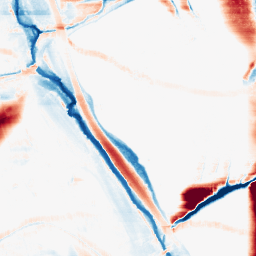
Category: morphological
Decomposition family: morphological_rect
Decomposition parameters: operation: average
width: 50
height: 10
Upsampling method: sinc_blackman
Upsampling parameters: scale: 2
kernel_size: 8
Upsampling scale: 2